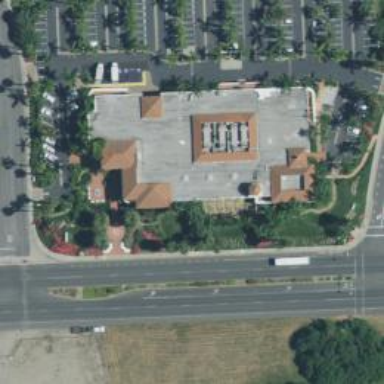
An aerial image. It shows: Commercial building.